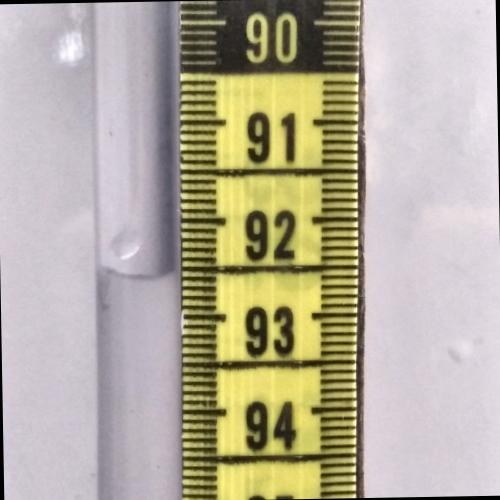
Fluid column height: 92.6 cm